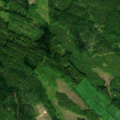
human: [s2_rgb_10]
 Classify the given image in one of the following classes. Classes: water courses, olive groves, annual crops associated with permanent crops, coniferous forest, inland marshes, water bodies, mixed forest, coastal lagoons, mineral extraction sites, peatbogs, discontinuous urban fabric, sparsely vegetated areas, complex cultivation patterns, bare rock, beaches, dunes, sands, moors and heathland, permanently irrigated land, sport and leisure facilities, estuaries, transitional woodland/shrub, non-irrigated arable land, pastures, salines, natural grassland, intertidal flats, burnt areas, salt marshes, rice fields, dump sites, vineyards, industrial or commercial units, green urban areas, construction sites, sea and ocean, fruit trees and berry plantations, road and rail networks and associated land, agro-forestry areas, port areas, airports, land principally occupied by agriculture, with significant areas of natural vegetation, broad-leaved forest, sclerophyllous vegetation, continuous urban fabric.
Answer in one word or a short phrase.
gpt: coniferous forest, mixed forest